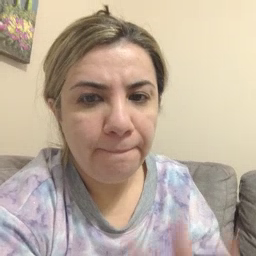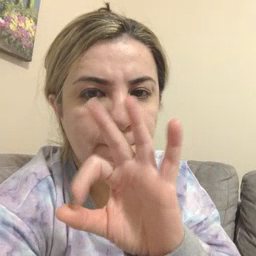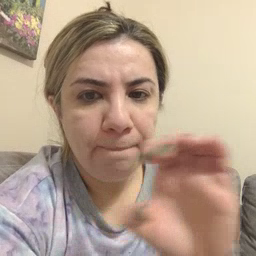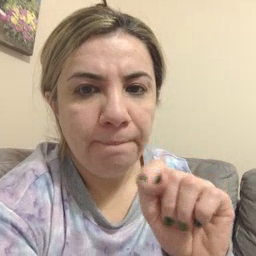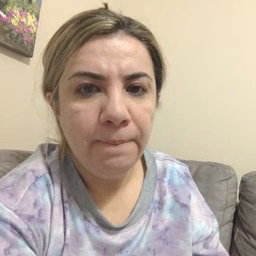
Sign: feet